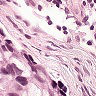
Metastatic tissue present: yes